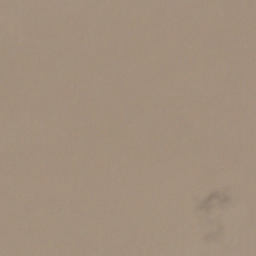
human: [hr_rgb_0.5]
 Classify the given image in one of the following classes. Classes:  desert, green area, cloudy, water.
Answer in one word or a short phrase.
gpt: cloudy